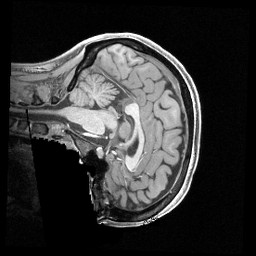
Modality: T1w
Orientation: sagittal
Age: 26
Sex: female
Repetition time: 2.4 s
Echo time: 0.00222 s